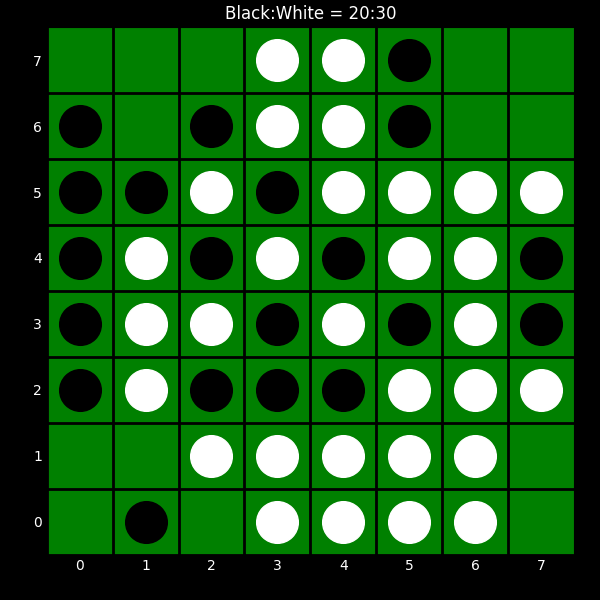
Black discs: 20
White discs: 30